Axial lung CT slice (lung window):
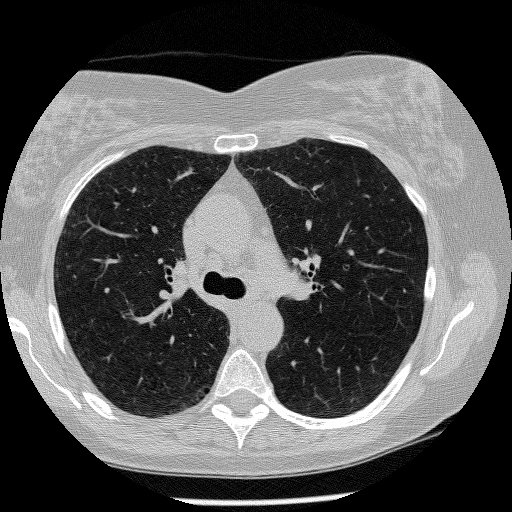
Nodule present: no